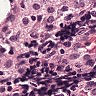
Metastatic tissue present: no